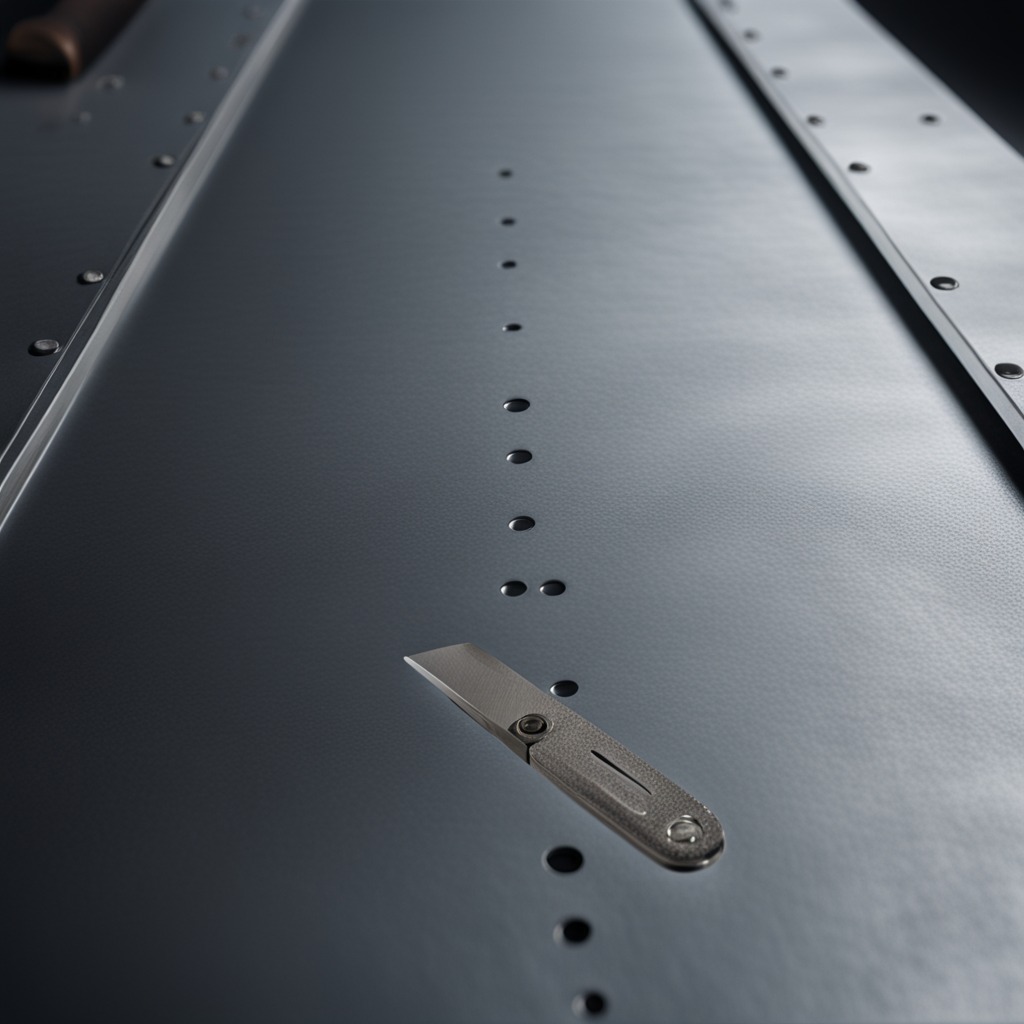
A utility knife is lying on a cold steel table in a mining workshop.